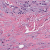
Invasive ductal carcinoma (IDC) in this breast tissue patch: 1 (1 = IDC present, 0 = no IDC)